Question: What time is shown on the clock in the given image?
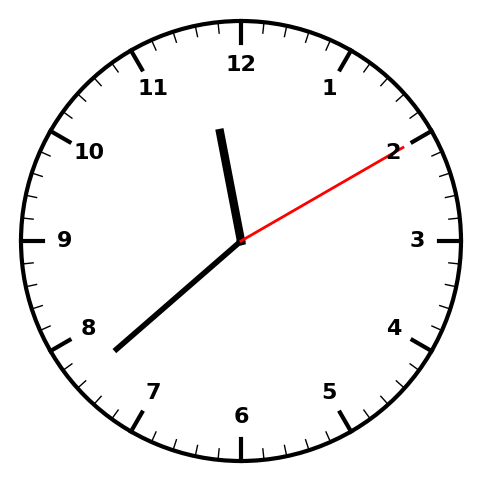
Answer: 11:38:10